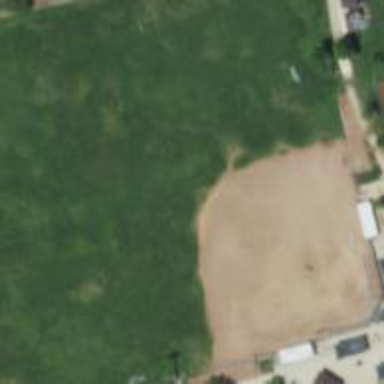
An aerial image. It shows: Baseball pitch for leisure land activities.